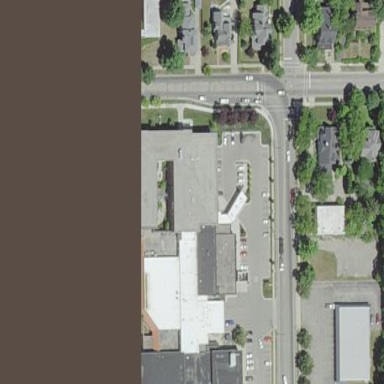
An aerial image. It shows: Building.